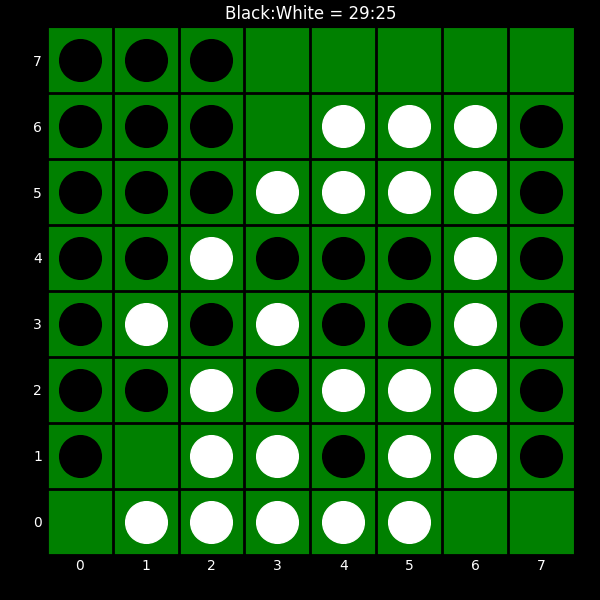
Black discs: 29
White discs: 25